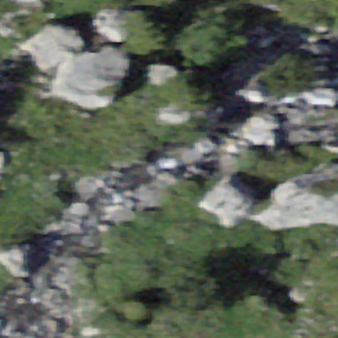
Label: bouldering_area